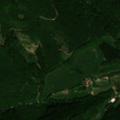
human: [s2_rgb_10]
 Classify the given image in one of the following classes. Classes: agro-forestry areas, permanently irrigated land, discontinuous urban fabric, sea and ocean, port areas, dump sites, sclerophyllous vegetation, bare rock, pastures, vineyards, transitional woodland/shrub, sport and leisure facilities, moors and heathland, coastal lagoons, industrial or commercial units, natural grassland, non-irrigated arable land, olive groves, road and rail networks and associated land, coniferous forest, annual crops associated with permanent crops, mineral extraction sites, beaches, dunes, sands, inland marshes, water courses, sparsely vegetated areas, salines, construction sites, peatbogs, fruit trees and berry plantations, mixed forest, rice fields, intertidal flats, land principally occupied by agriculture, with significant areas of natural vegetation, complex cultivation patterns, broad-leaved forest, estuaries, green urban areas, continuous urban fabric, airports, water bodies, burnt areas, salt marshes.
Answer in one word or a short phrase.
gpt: land principally occupied by agriculture, with significant areas of natural vegetation, broad-leaved forest